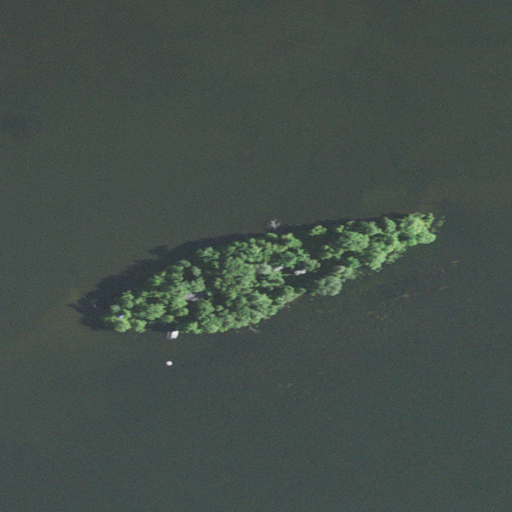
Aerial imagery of island in Wisconsin named Woods Island containing open water, woody wetlands, herbaceous wetlands, and open development